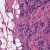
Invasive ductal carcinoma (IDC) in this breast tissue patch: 1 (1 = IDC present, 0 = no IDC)